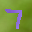
Label: 7